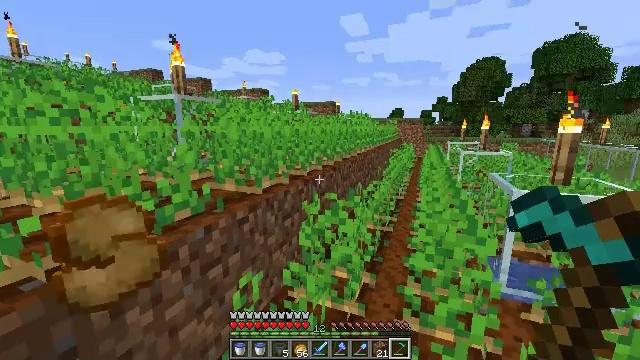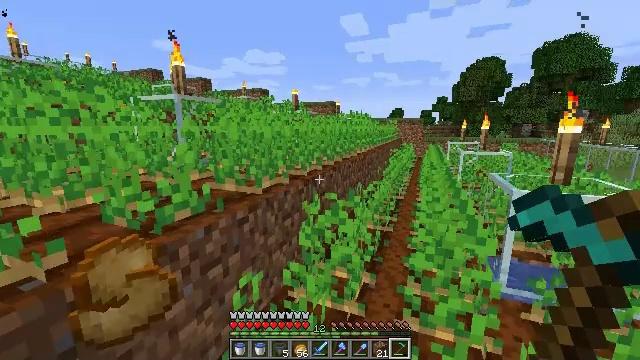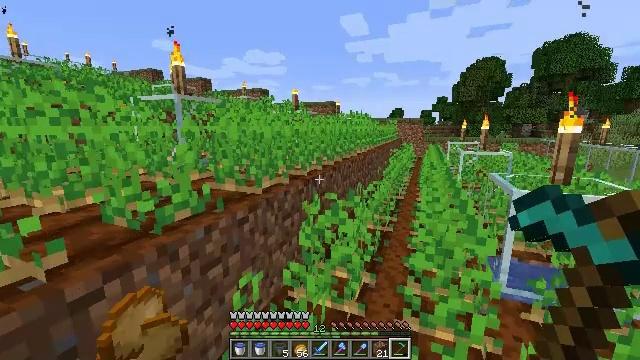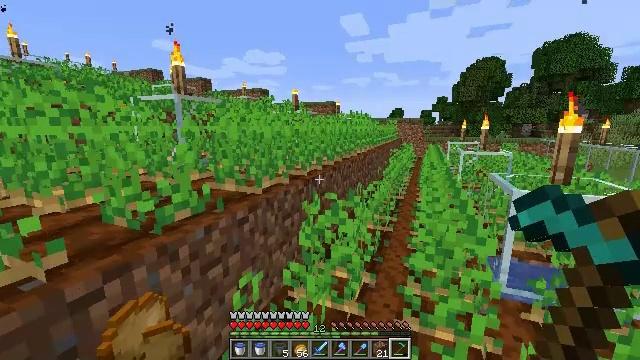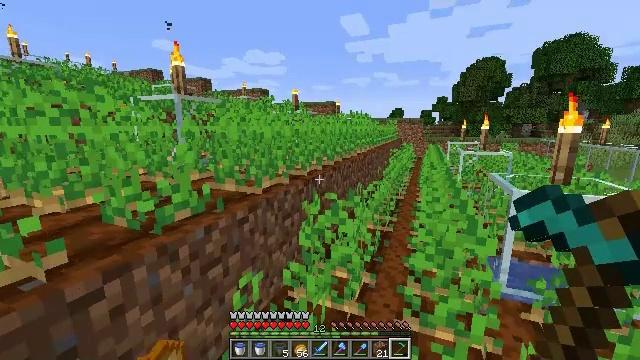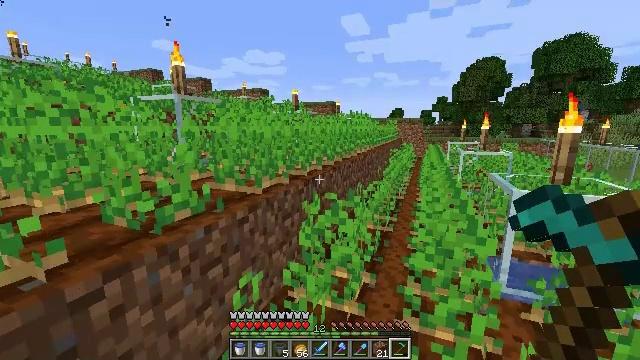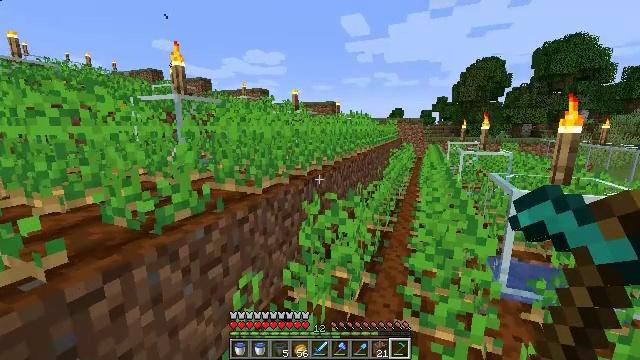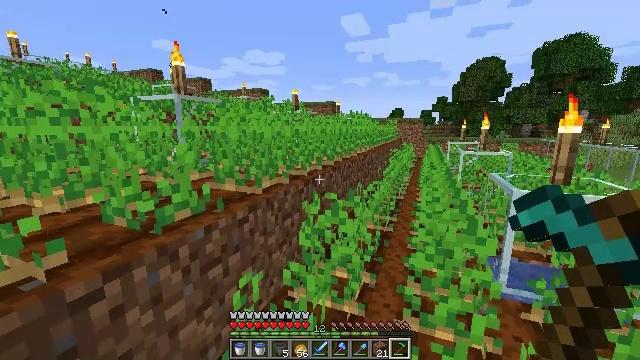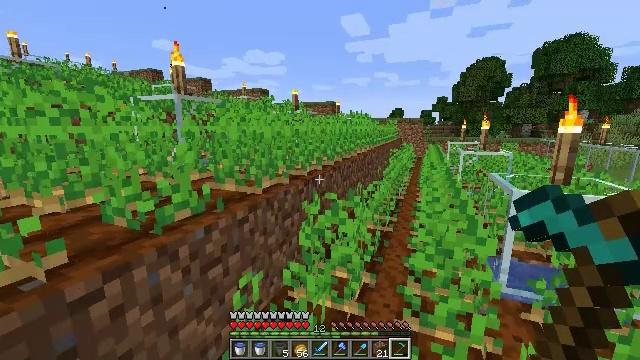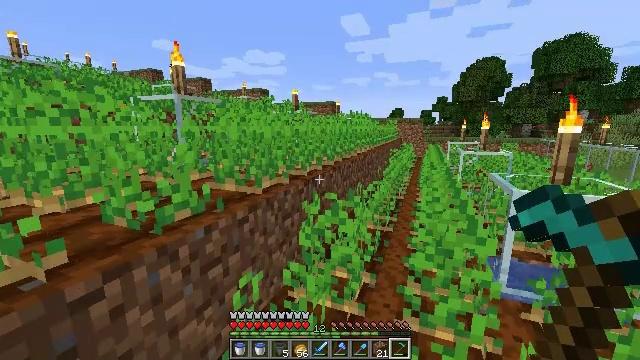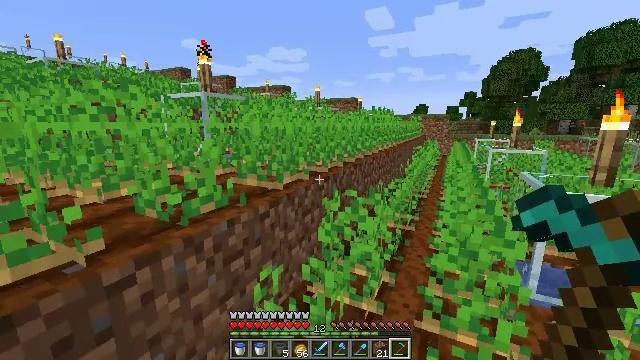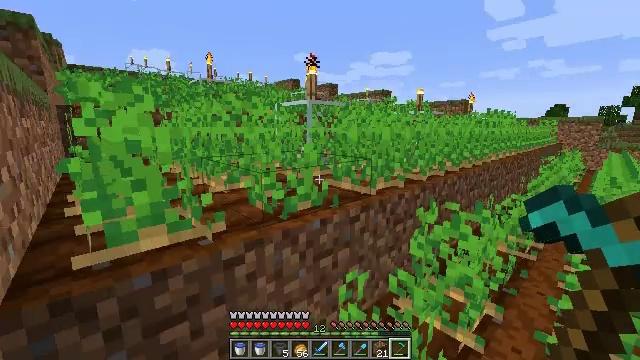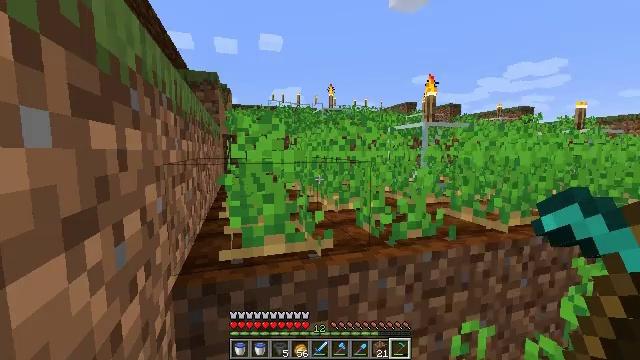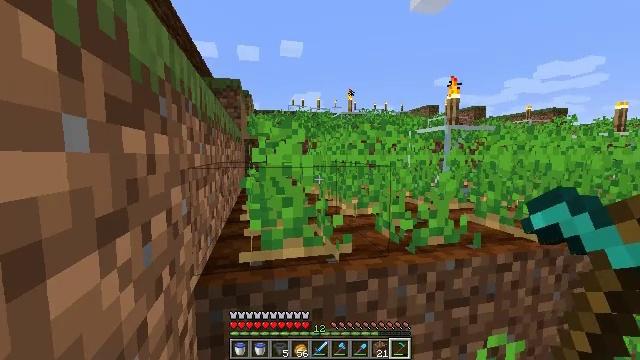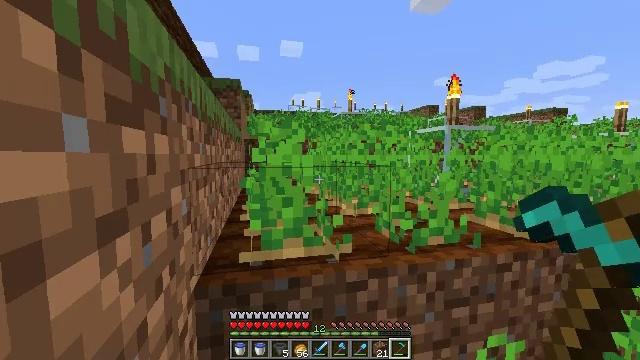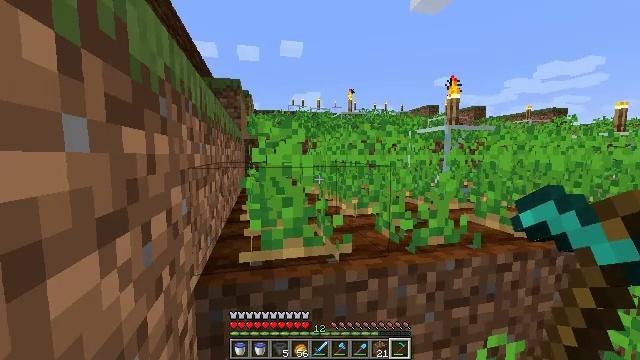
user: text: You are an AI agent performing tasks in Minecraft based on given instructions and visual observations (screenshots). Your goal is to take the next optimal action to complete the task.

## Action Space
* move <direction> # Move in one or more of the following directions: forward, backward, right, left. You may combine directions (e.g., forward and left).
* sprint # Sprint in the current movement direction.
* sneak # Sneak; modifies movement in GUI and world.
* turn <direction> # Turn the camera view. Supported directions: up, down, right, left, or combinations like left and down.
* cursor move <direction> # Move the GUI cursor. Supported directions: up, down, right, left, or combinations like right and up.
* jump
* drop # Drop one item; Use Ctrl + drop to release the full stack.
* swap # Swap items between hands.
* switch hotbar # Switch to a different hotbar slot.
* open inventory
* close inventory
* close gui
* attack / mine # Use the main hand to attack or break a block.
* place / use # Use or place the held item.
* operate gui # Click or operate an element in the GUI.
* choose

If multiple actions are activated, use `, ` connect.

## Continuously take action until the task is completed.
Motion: motion action
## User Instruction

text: Mine potatoes from the farmland.
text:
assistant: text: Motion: no_op
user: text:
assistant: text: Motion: no_op
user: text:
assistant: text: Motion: no_op
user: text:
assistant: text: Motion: no_op
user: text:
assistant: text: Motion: no_op
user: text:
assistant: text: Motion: no_op
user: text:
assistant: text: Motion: no_op
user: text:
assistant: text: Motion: no_op
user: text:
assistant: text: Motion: no_op
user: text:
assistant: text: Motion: turn left
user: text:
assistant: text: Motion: turn left and up
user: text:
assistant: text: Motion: turn left and up
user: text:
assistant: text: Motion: turn left
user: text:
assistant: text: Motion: no_op
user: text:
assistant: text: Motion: no_op
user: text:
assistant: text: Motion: no_op
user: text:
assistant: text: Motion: no_op
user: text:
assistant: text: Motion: no_op
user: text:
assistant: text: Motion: no_op
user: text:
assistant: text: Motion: no_op
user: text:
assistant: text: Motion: no_op
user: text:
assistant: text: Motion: no_op
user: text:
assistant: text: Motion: no_op
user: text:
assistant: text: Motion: no_op
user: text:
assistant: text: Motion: turn right
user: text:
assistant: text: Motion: turn right and down
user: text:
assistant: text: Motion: turn right and down
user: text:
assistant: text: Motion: turn right and down
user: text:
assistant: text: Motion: turn right and down
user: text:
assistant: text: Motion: turn right